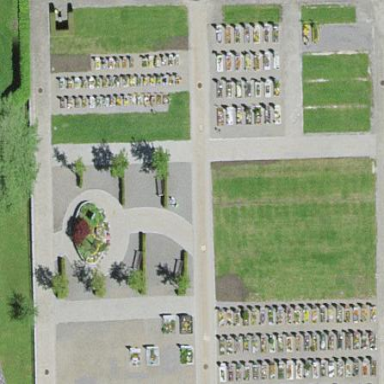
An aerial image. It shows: Cemetery.